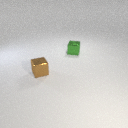
small brown metal cube in front of small green metal cube